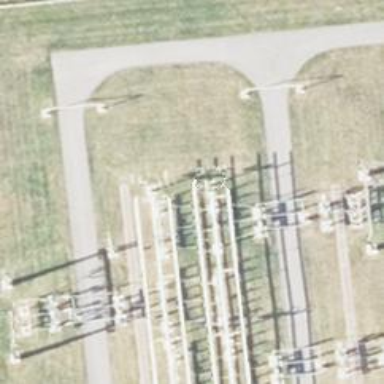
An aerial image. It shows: Three cables of power line.